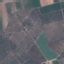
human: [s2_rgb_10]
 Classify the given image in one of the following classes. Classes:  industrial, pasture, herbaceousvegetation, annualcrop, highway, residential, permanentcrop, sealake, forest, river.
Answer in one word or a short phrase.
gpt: PermanentCrop